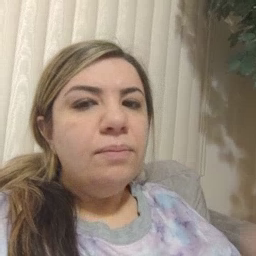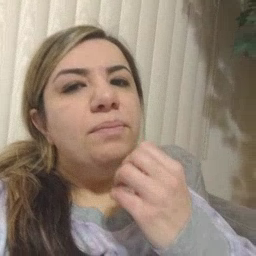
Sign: underwear